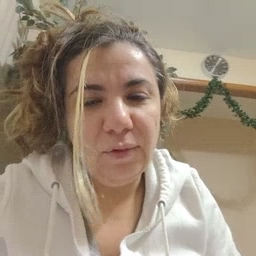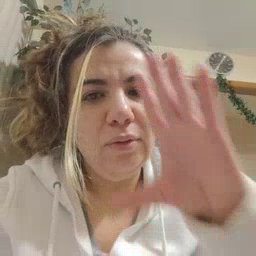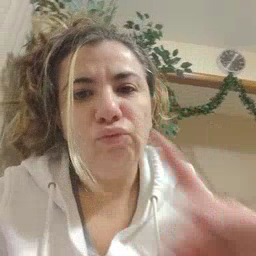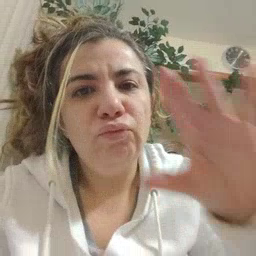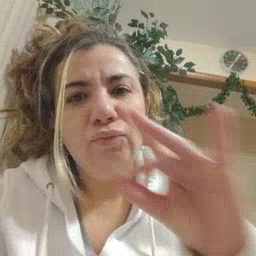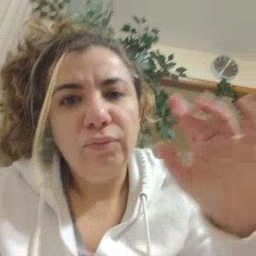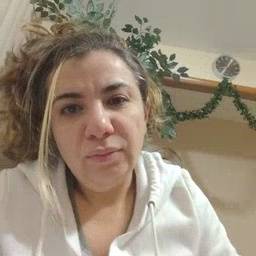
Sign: story